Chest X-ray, AP view. Patient: 53 years old, sex M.
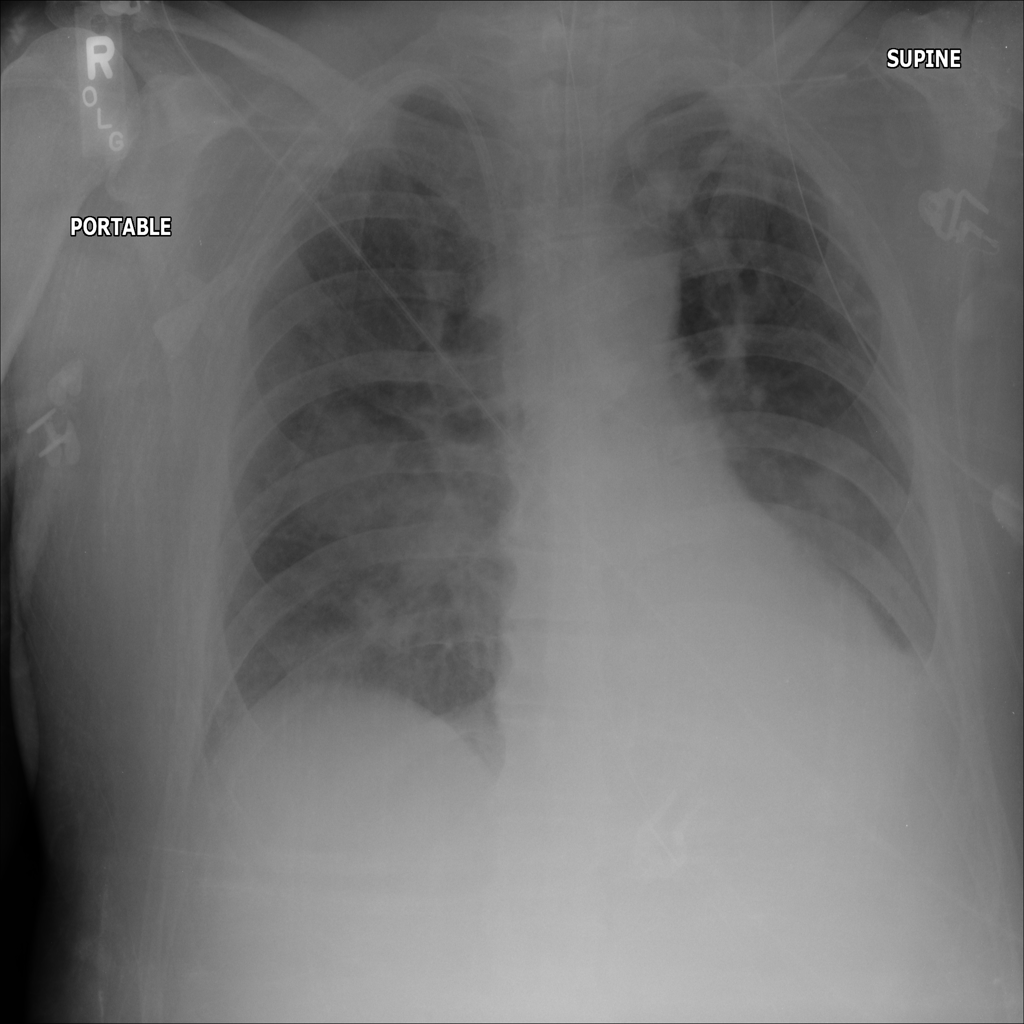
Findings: Consolidation, Effusion